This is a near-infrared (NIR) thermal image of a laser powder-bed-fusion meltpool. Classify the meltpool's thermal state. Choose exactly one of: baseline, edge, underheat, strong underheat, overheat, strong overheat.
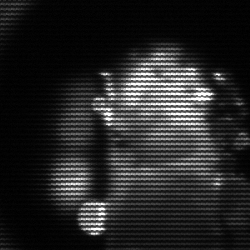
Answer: strong underheat